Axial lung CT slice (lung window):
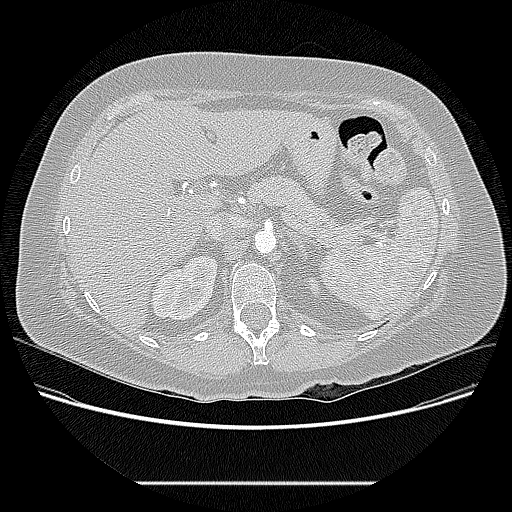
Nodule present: no